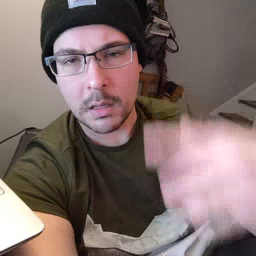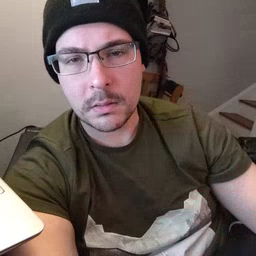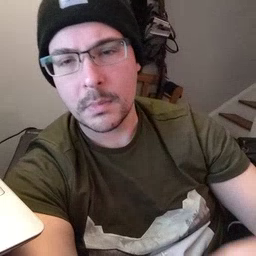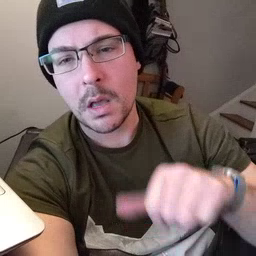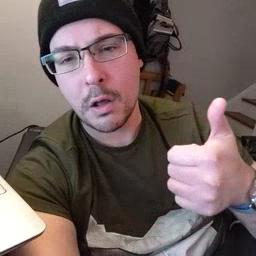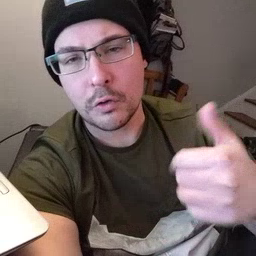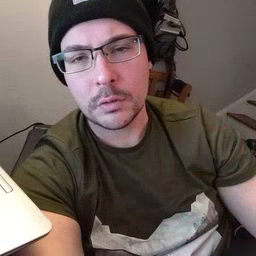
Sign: another